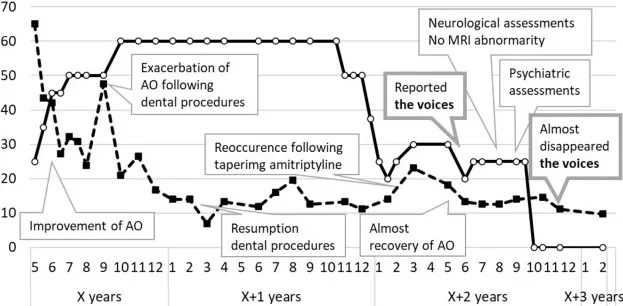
The timeline of treatment prognosis.
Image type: chart (chart)